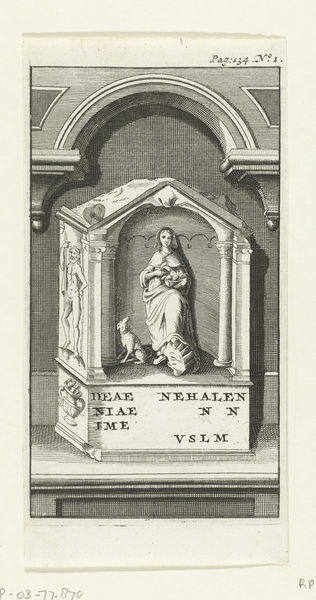
Titel: Nehalennia-altaar
Standort: Amsterdam
Institution: Rijksmuseum
Schlagwörter: chien, femme, gravure, bébé, enfant, vierge, dessin, latin, tableau, chrétien, catholique